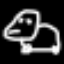
Label: frog